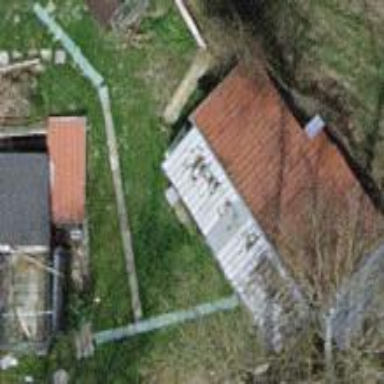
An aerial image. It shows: Shed.